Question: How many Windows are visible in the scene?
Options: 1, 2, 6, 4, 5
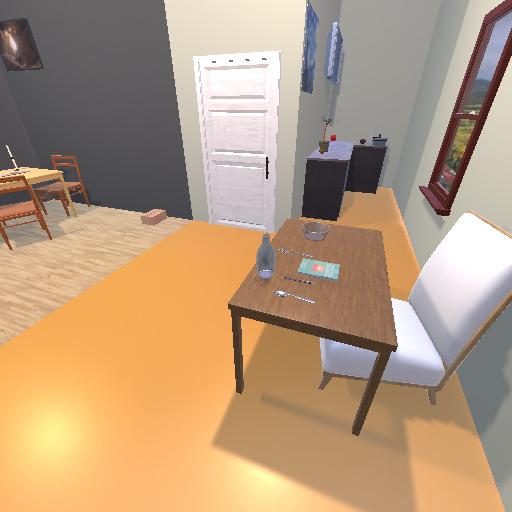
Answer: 1